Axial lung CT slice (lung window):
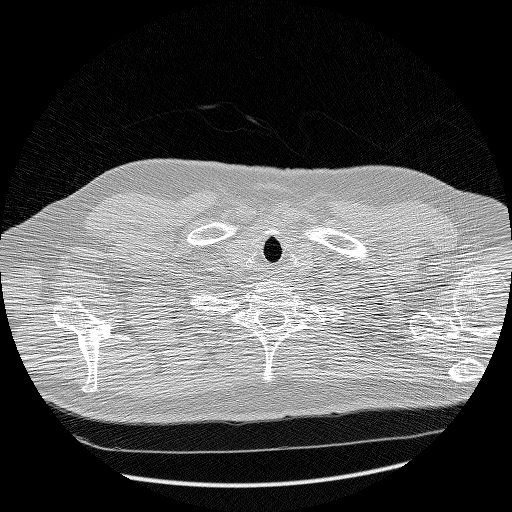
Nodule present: no